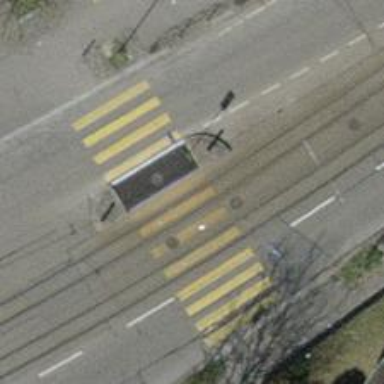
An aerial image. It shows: Tram crossing on the railway.